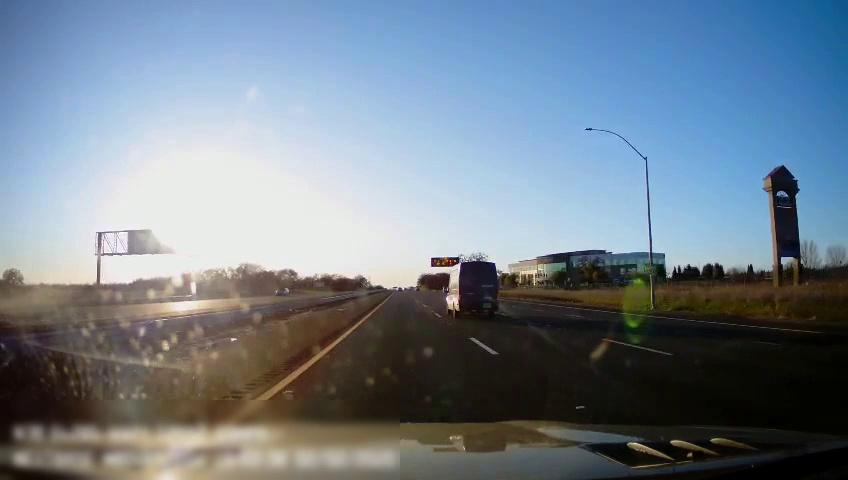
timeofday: Day
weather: Sunny
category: Drivable Space
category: Drivable Space
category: Vehicles | Truck
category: Vehicles | Car
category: Lanes | Current Lane
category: Lanes | Current Lane
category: Lanes | Alternate Lane
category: Lanes | Alternate Lane
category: Lanes | Alternate Lane